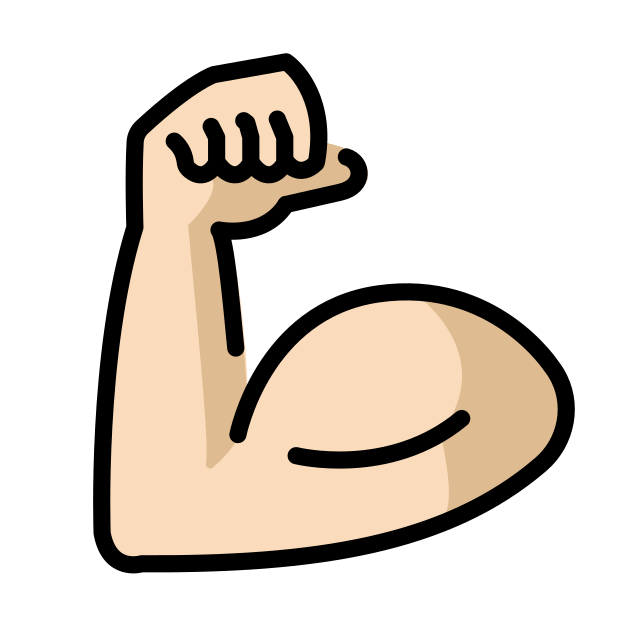
flexed biceps: light skin tone